Question: in a web application, i want to insert the XML file content into an access database, i got the code (below), but there is an error with this line
'''
xmlFile = XmlReader.Create("Product.xml", New XmlReaderSettings())
'''
this error appear

please take a look at the code below and tell me how to modify to get the "product.xml" from the web application root folder. i tried "~/product.xml" and it did not work
'''
Imports Microsoft.VisualBasic
Imports System.Xml
Imports System.Data.OleDb
Imports System.Data
Public Class Form1
Public Shared Sub mimi()
Dim connetionString As String
Dim connection As OleDbConnection
Dim command As OleDbCommand
Dim ds As New DataSet
Dim xmlFile As XmlReader
Dim sql As String
Dim adpter As New OleDbDataAdapter
Dim product_ID As Integer
Dim Product_Name As String
Dim product_Price As Double
connetionString = "Provider=Microsoft.Jet.OLEDB.4.0;Data Source= |datadirectory|CRF.mdb;Persist Security Info=True"
connection = New OleDbConnection(connetionString)
xmlFile = XmlReader.Create("Product.xml", New XmlReaderSettings())
ds.ReadXml(xmlFile)
Dim i As Integer
connection.Open()
For i = 0 To ds.Tables(0).Rows.Count - 1
product_ID = Convert.ToInt32(ds.Tables(0).Rows(i).Item(0))
Product_Name = ds.Tables(0).Rows(i).Item(1)
product_Price = Convert.ToDouble(ds.Tables(0).Rows(i).Item(2))
sql = "insert into Product values(" & product_ID & ",'" & Product_Name & "'," & product_Price & ")"
command = New OleDbCommand(sql, connection)
adpter.InsertCommand = command
adpter.InsertCommand.ExecuteNonQuery()
Next
connection.Close()
End Sub
End Class
'''
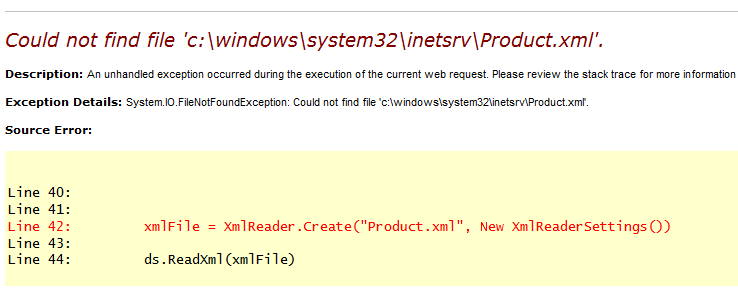
Answer: try to use HttpContext.Current.Server.MapPath("~/Product.xml")